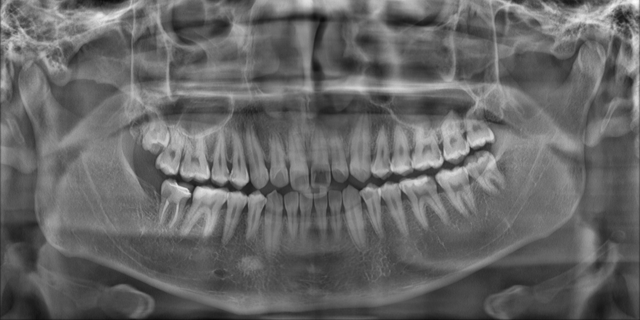
adult